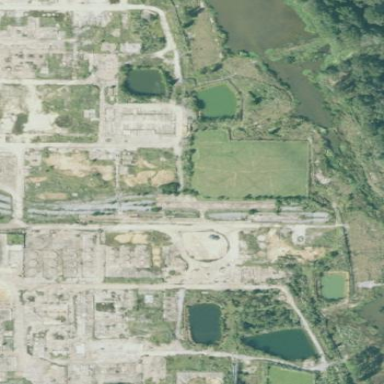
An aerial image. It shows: Brownfield area.